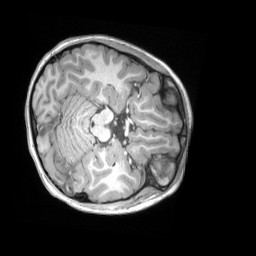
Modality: T1w
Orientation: axial
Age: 8
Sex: male
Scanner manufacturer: siemens
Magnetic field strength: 3 T
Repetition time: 2.53 s
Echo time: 0.00164 s